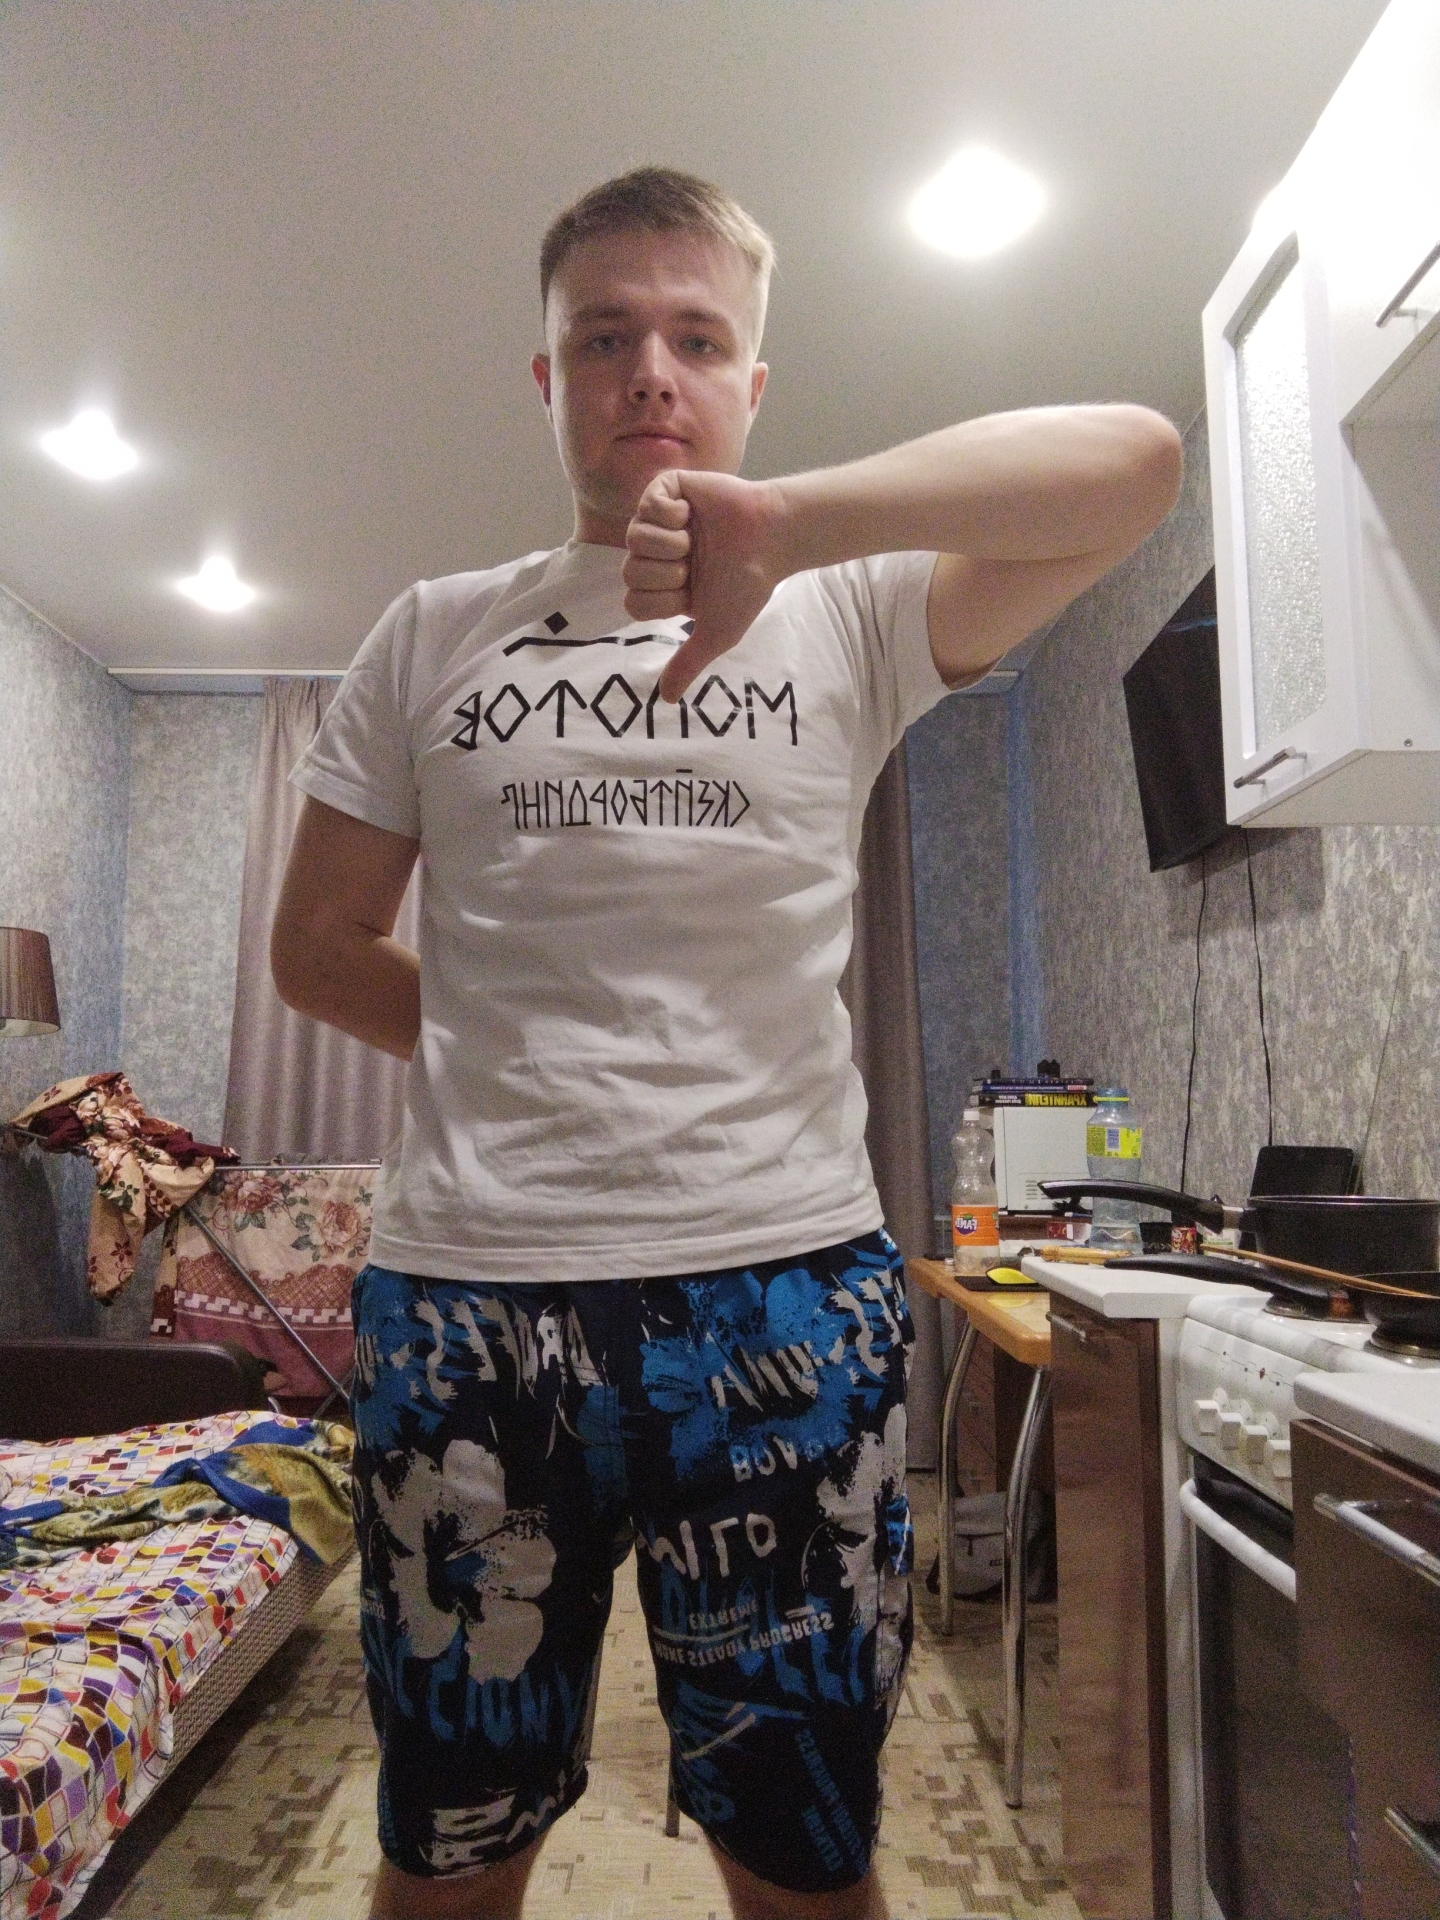
Label: noise